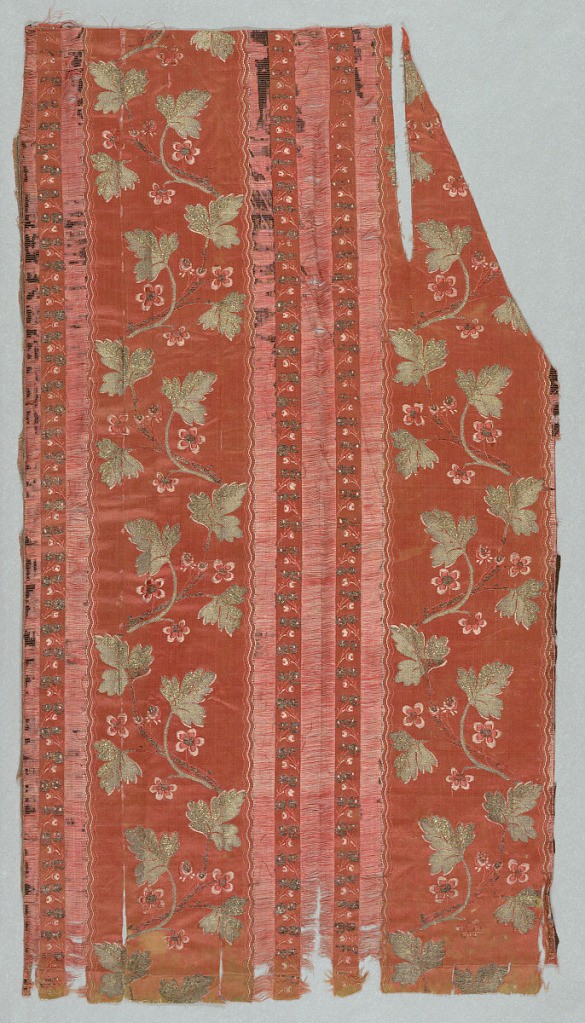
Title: Skirt fragment
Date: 18th century
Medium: silk, metallic thread, linen lining Technique: satin weave with warp pattern stripes and supplementary weft
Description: Deep coral pink satin with serpentines of silver-gilt leaves, small pink and coral flowers; set off by broad vertical stripes of dark brown warp ribbing with cherry-patterned guard-strips.  Broad pencil-striped selvages with cloth outer edges with heavy silk warps.  Lined with undyed glazed linen.  Pocket.  Rows of buttonholed coral silk loops across upper and lower part.